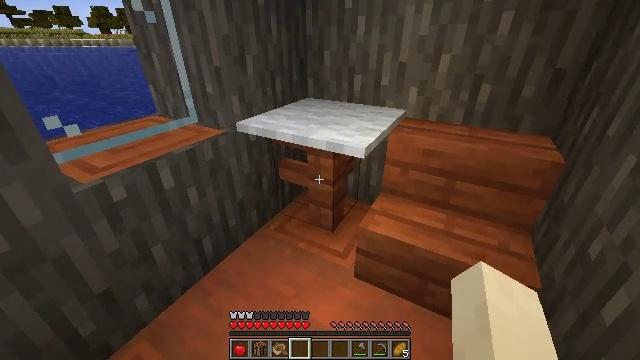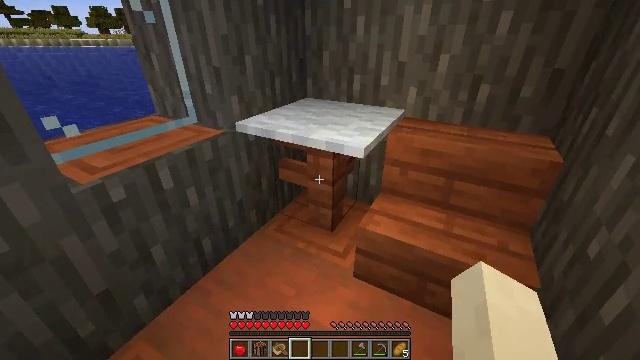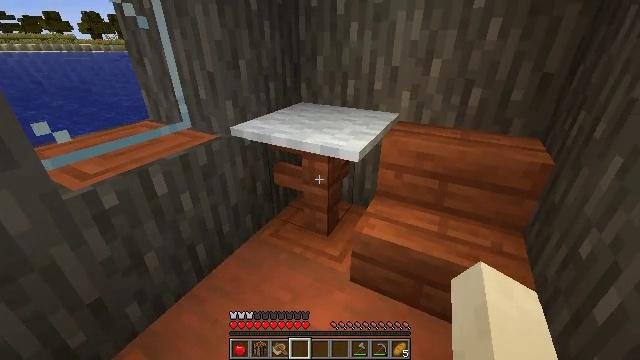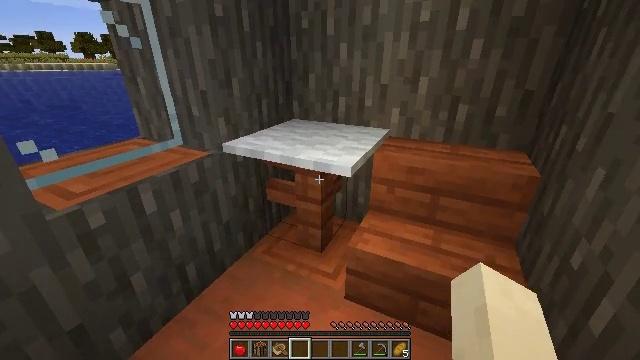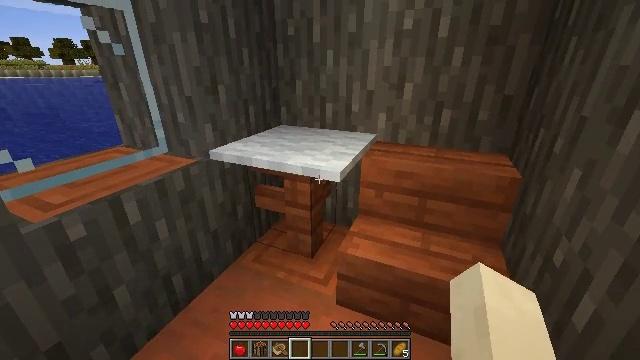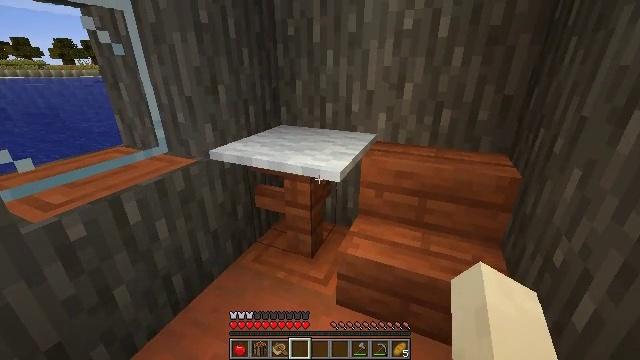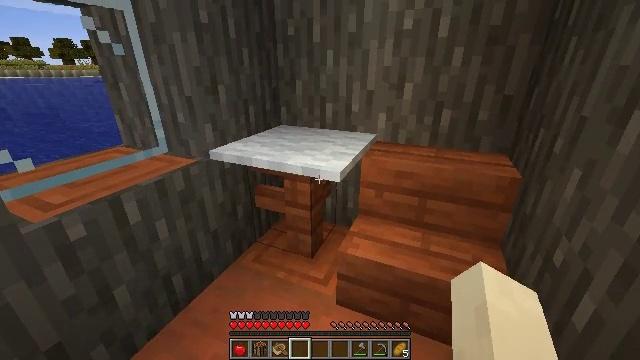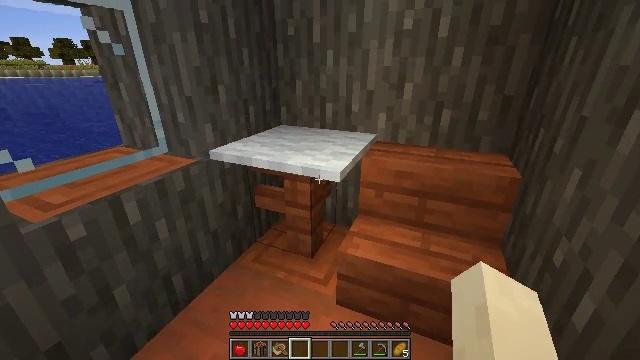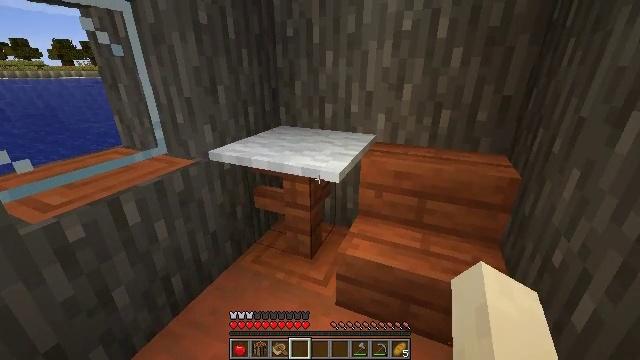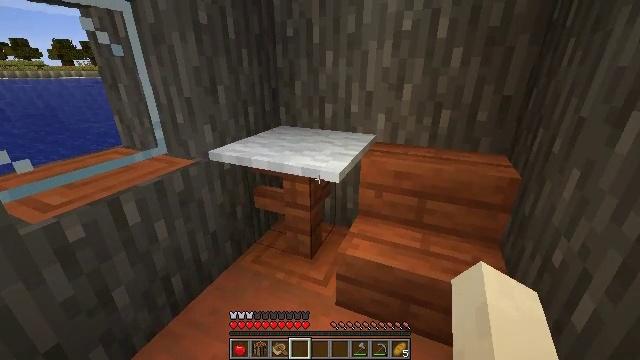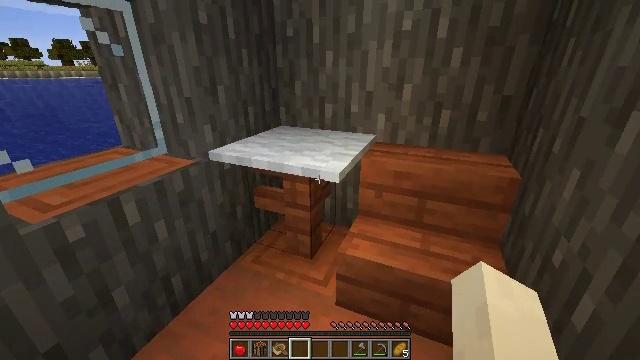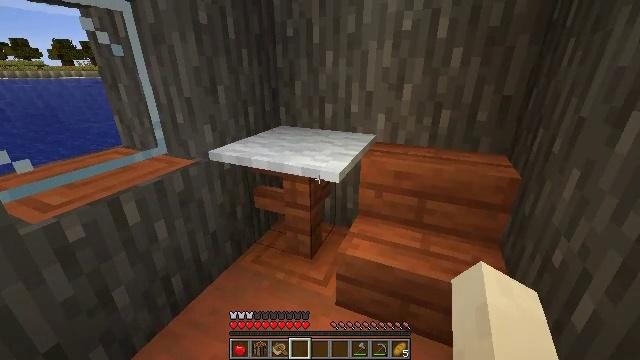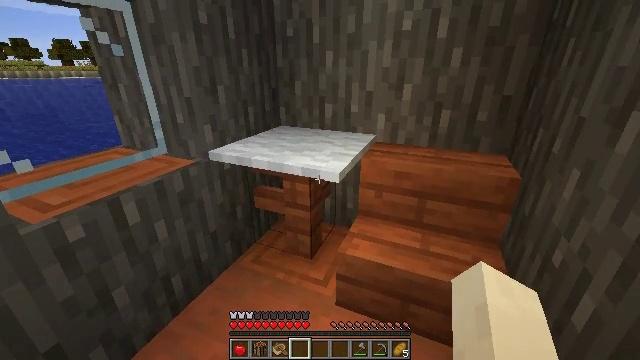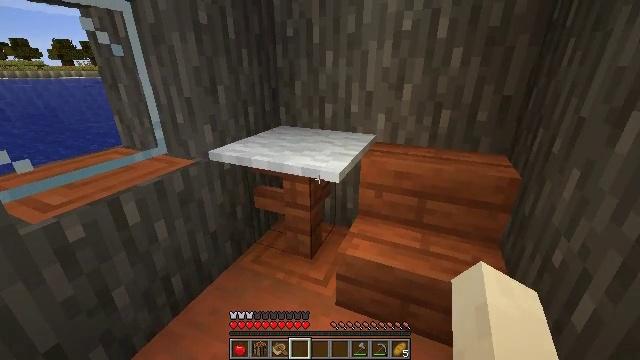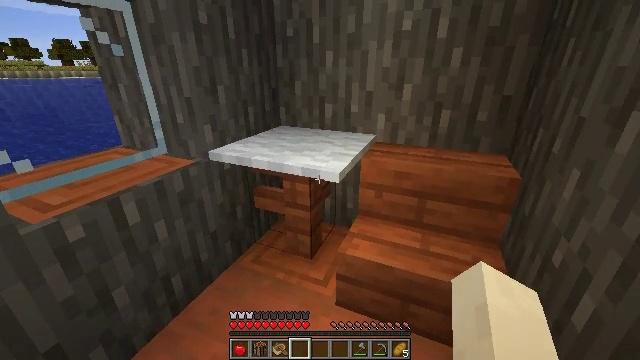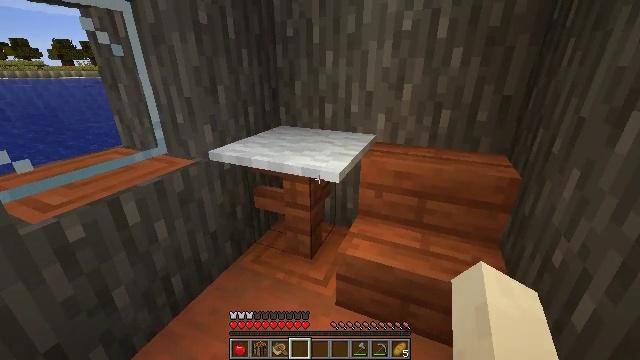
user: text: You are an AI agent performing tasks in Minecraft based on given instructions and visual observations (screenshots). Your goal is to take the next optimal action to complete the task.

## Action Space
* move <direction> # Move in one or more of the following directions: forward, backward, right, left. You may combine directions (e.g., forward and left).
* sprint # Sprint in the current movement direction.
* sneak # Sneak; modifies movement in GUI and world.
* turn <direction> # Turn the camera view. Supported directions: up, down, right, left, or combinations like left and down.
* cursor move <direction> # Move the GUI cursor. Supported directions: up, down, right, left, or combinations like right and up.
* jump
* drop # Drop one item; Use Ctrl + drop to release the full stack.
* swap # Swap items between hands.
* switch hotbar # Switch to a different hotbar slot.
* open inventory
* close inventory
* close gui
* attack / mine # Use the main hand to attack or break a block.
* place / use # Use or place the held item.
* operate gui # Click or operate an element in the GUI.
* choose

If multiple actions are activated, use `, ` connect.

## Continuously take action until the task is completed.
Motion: motion action
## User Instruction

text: Gather the acacia fence.
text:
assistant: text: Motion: no_op
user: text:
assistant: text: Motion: turn right
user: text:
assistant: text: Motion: turn right and up
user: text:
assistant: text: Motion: turn right and up
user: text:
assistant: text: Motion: no_op
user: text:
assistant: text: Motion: no_op
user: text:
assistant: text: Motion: no_op
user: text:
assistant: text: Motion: no_op
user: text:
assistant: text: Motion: no_op
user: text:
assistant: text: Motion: no_op
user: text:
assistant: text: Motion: no_op
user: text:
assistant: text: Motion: no_op
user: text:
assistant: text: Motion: no_op
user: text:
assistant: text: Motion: no_op
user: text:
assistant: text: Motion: no_op
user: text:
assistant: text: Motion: no_op
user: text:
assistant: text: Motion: no_op
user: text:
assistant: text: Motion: no_op
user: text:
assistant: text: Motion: turn right and down
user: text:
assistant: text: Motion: turn right and down
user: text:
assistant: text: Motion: turn right
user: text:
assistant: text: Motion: no_op
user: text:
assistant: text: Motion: turn up
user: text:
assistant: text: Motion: turn left and up
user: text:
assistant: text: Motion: no_op
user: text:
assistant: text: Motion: no_op
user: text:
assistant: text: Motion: no_op
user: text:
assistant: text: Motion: no_op
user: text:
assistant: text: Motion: no_op
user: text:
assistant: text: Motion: no_op